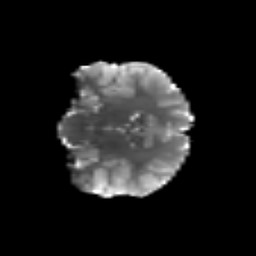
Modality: T2w
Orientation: coronal
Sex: male
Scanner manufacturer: siemens
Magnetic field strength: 3 T
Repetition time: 5 s
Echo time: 0.071 s